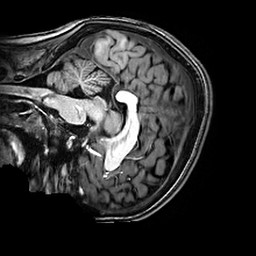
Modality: T1w
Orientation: sagittal
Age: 20
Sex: female